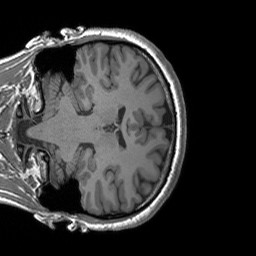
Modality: T1w
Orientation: coronal